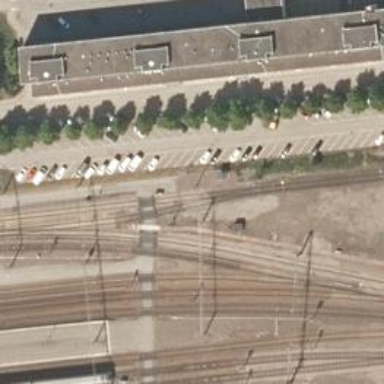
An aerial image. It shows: Crossing for the railway.